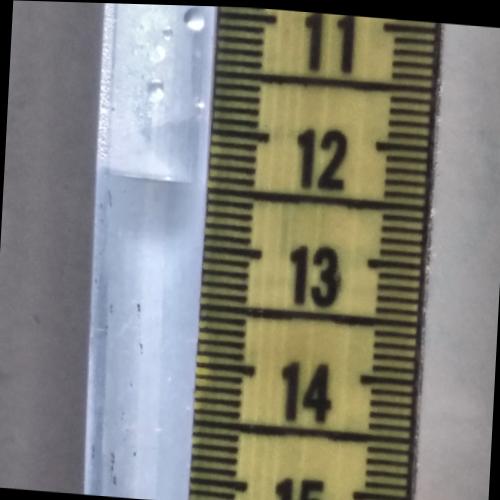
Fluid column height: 12.5 cm